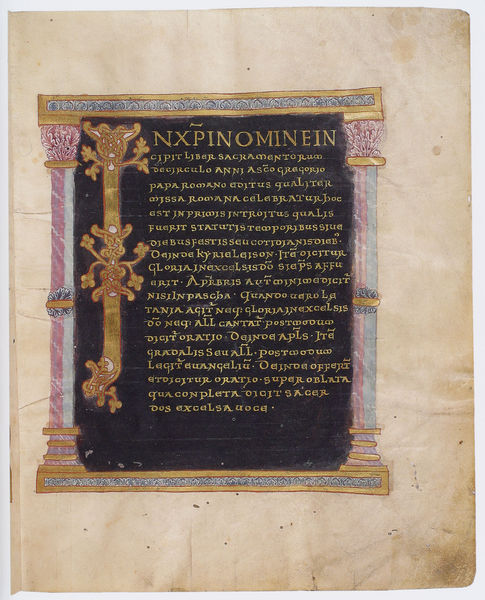
Titel: Göttinger Sakramentar
Institution: Göttingen, Staats- und Universitätsbibliothek
Schlagwörter: blau, blätter, laub, blumen, schwarz, säule, säulen, weiss, rot, ornament, architektur, rahmen, sockel, gold, blatt, schrift, papier, farbe, floral, ramen, buch, vergoldet, kloster, text, buchstaben, initiale, worte, grundierung, kunst, kapitell, ranke, buchseite, pergament, handschrift, umrahmt, purpur, latein, beschriftet, buchmalerei, majuskel, minuskel, incipit, i, nomine, kunswt